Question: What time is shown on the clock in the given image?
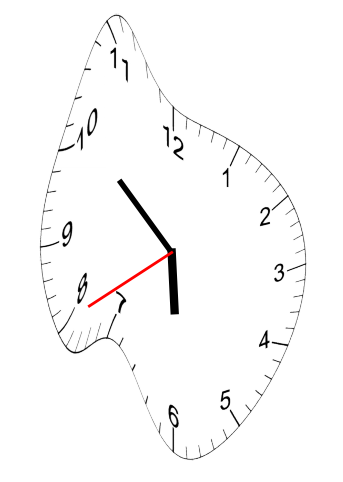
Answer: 05:51:40